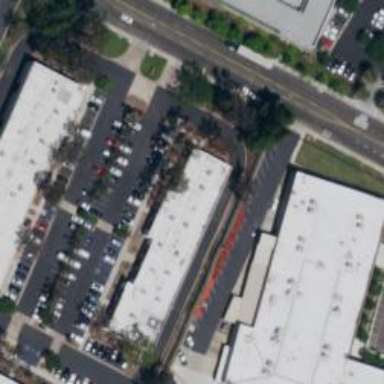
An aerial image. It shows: Industrial building.